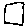
Label: square